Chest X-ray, AP view. Patient: 30 years old, sex F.
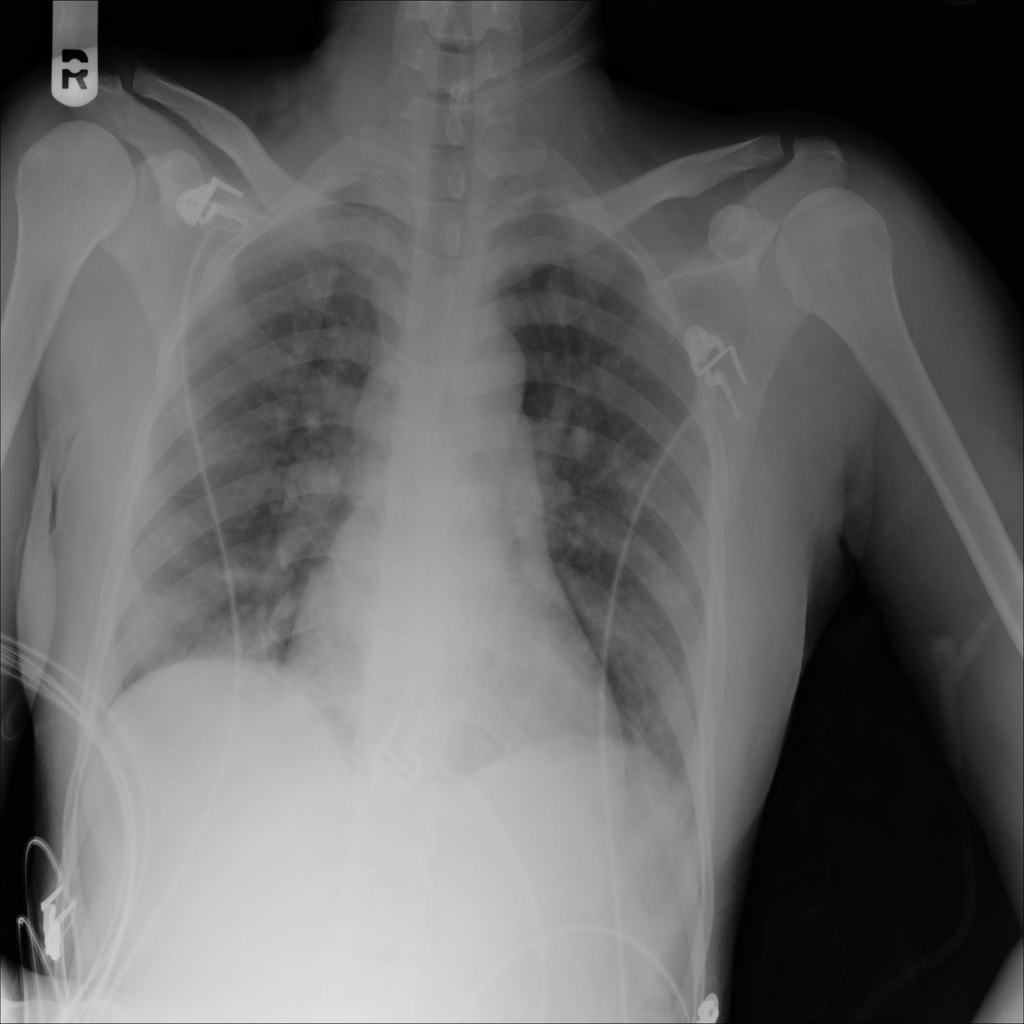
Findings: No Finding